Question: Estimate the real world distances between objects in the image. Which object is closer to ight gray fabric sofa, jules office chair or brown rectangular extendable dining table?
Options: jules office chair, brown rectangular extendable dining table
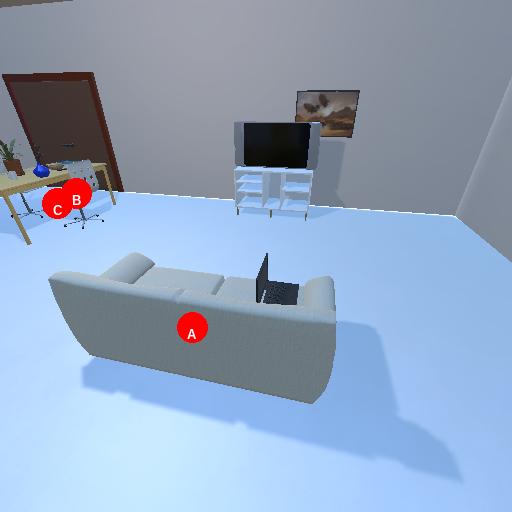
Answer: jules office chair